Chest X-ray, PA view. Patient: 57 years old, sex M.
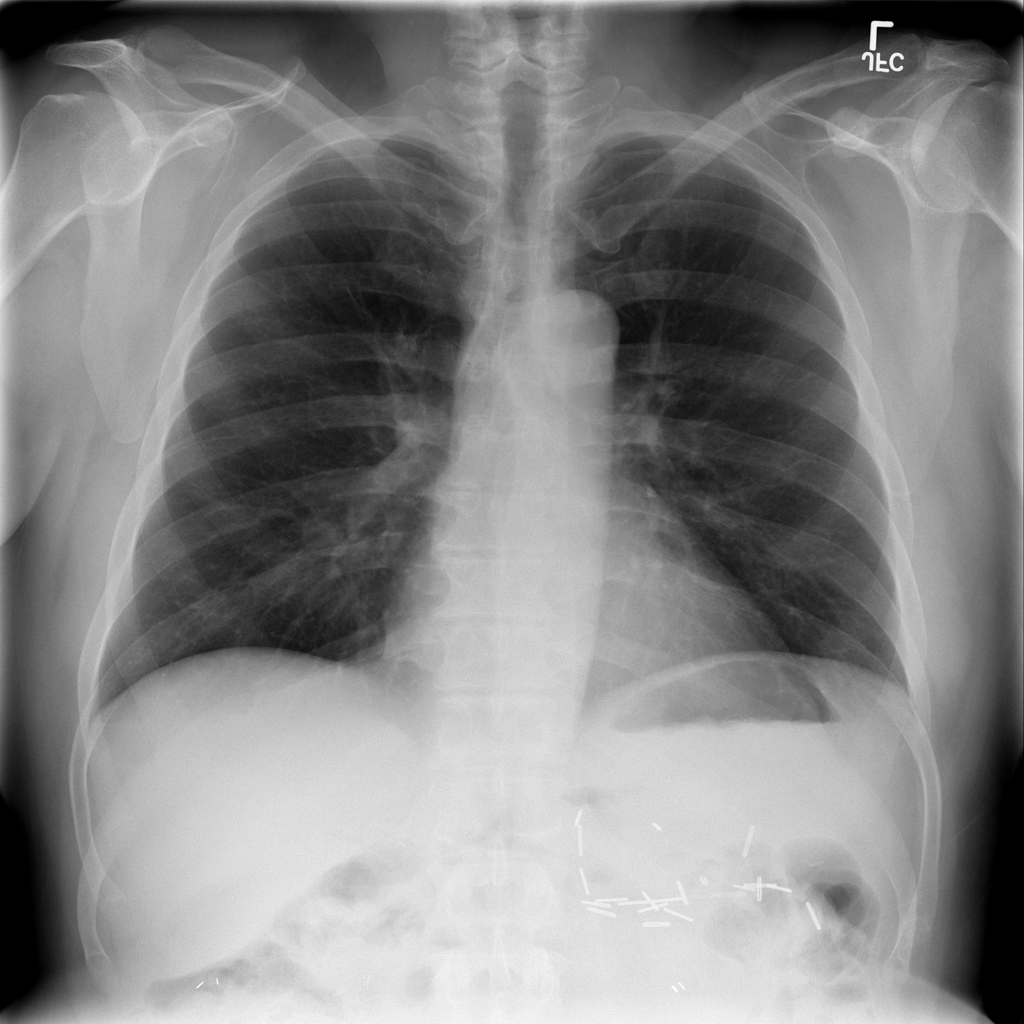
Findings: No Finding